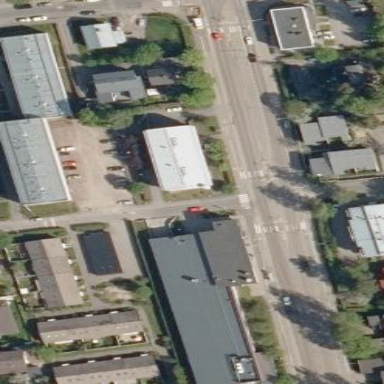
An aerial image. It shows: Retail building housing supermarket.